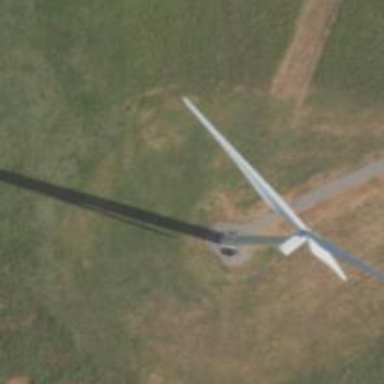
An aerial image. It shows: Wind turbine generator harnessing power from the wind.